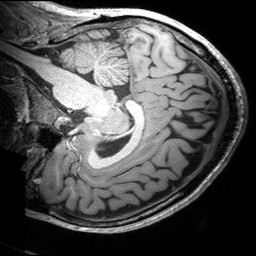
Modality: T1w
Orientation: sagittal
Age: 24
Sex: male
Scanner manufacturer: siemens
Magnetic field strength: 3 T
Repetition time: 2.53 s
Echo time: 0.00299 s